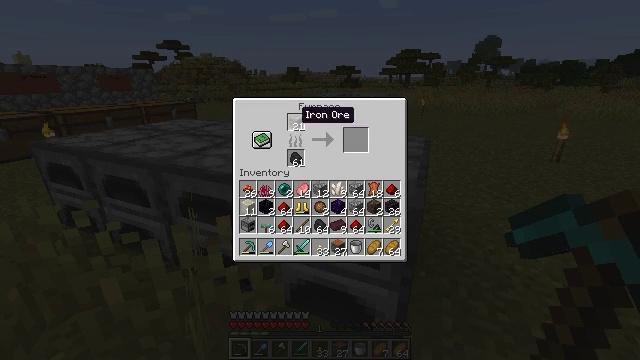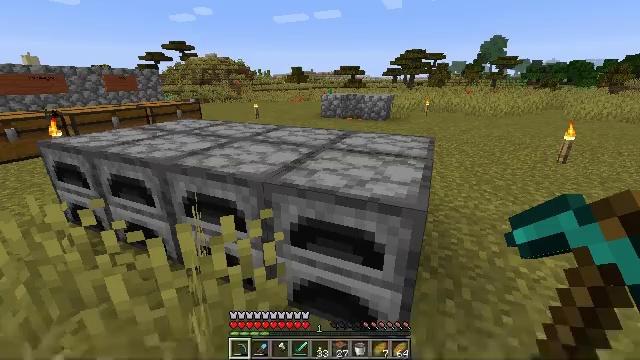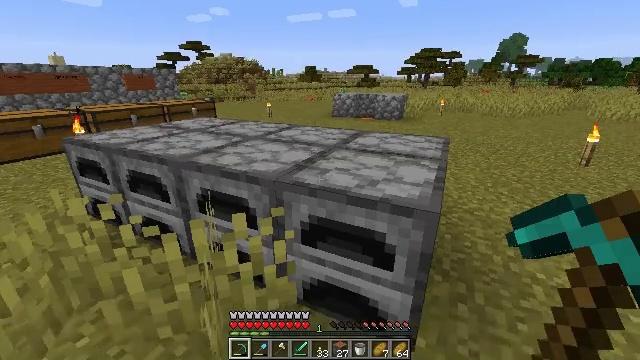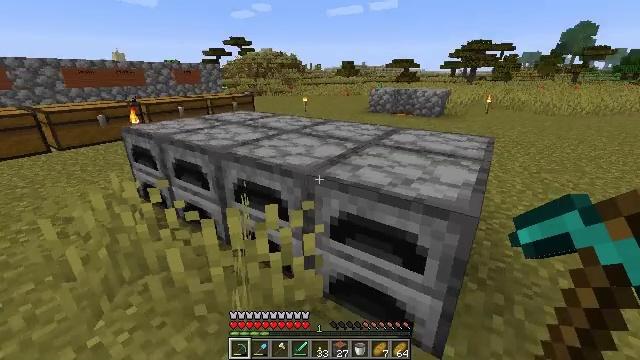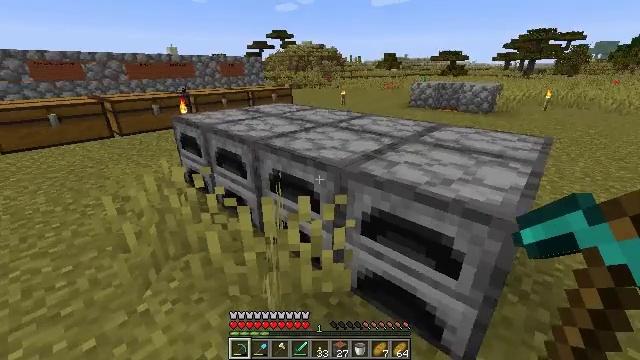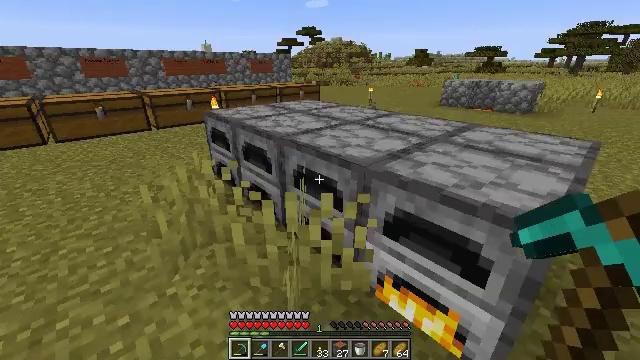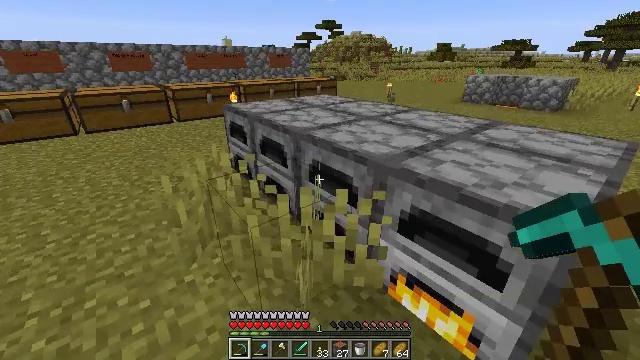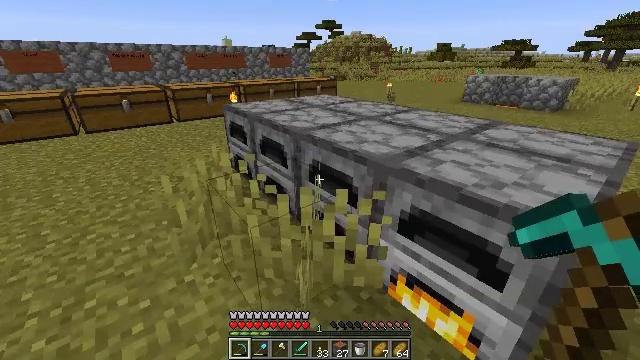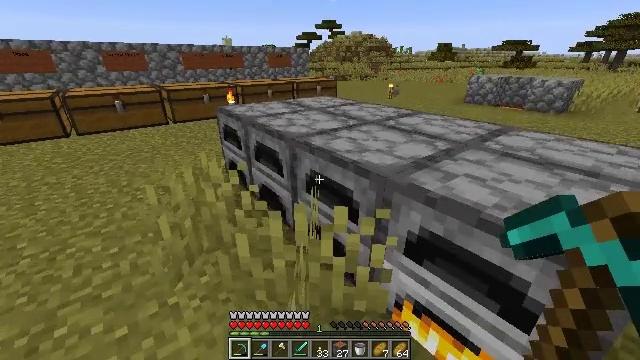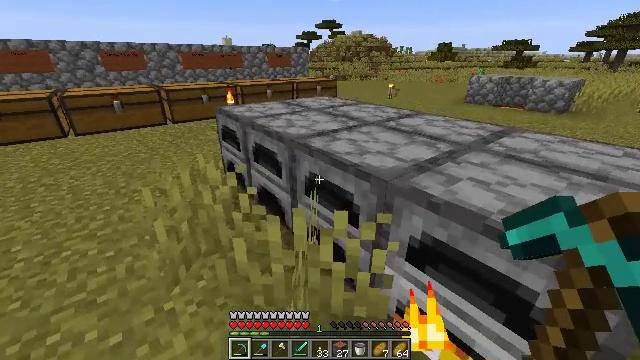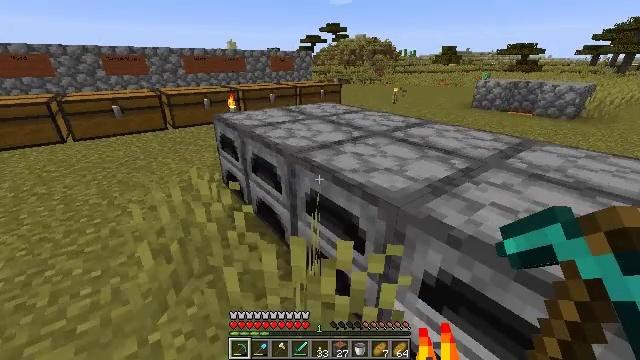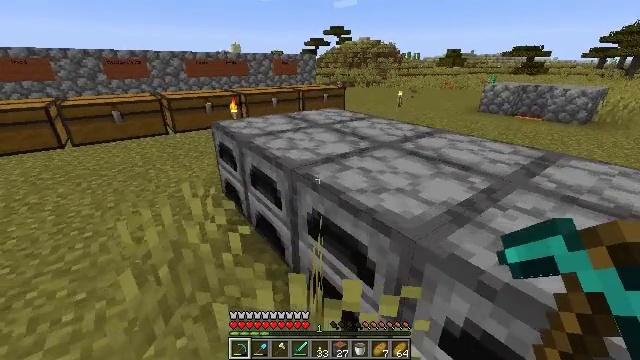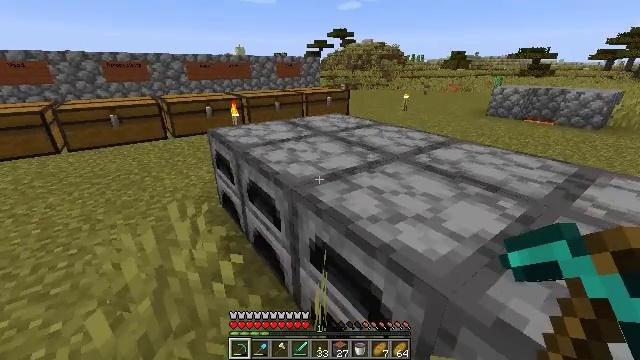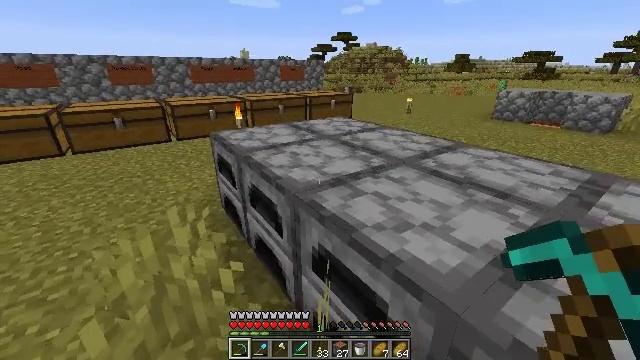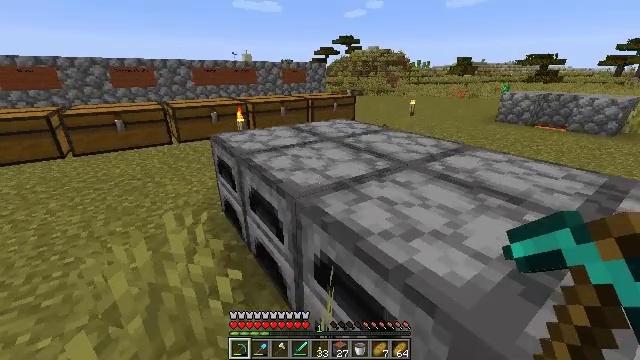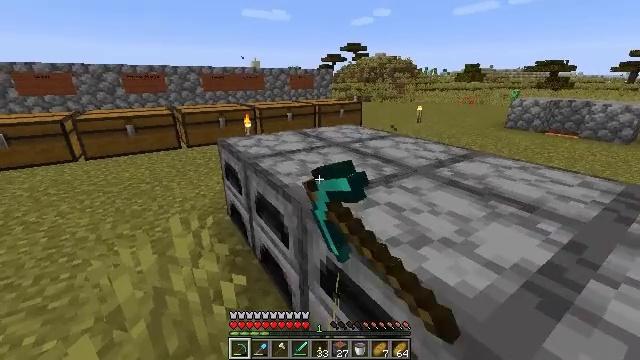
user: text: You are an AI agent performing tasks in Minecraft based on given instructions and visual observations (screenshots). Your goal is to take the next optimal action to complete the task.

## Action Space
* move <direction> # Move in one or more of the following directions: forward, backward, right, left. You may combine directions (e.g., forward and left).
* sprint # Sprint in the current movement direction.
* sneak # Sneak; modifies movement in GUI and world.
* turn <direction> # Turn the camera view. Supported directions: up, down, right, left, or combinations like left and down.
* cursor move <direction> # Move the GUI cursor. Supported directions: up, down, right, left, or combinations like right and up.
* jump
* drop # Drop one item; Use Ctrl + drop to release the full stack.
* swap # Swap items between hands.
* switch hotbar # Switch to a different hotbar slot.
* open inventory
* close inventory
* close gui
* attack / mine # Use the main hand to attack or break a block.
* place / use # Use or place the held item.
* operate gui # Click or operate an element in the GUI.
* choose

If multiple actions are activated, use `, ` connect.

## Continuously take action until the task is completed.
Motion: motion action
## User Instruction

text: Remove a furnace from the inventory.
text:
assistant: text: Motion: no_op
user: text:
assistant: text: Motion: turn left, close gui
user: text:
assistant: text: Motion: turn left and down
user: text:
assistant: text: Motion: turn left and down
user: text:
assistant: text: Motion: turn left
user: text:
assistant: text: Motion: turn left and down
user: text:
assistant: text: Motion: move forward
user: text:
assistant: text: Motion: move forward
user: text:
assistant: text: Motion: move forward
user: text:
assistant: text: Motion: move forward
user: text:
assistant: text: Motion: move forward
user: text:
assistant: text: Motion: no_op
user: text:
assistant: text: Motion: no_op
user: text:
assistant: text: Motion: use / place
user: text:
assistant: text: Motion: turn left and up, use / place
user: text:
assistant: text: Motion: no_op
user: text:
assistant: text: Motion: no_op
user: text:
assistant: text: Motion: no_op
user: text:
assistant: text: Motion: open gui
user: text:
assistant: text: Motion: no_op
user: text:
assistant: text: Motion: no_op
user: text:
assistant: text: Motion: no_op
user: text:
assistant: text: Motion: no_op
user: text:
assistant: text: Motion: no_op
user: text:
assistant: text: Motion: no_op
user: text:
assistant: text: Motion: no_op
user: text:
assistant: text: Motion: no_op
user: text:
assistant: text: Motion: no_op
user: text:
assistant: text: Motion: no_op
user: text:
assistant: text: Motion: no_op